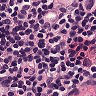
Metastatic tissue present: yes